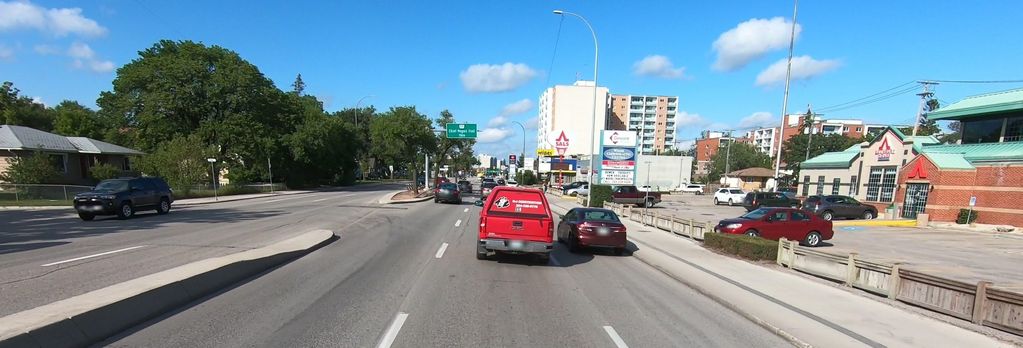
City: winnipeg